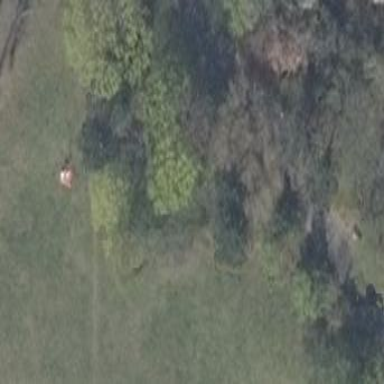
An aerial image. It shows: Forest with mix of leaf types.